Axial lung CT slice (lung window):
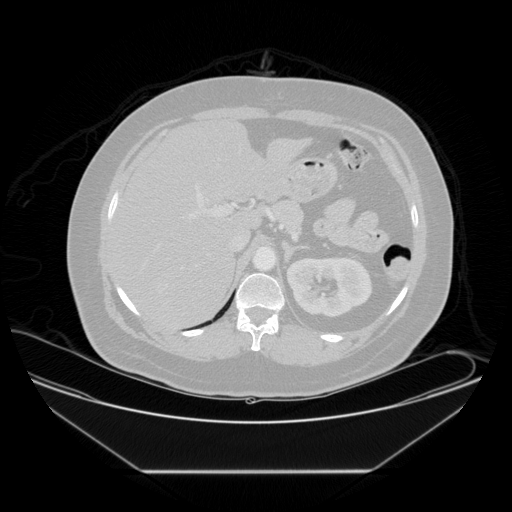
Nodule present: no